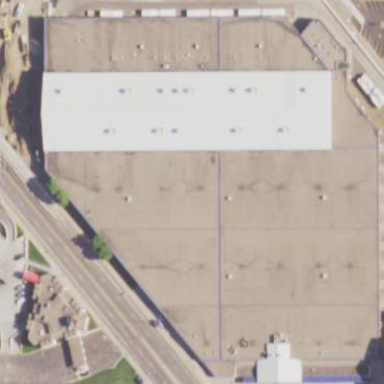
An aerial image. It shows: Warehouse.